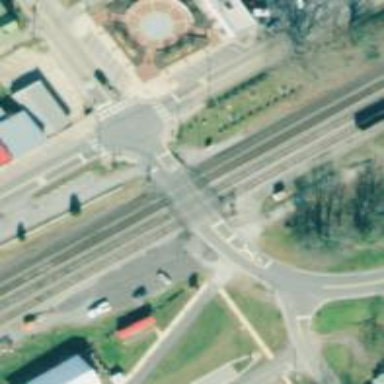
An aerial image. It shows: Level crossing with lights at the railway.